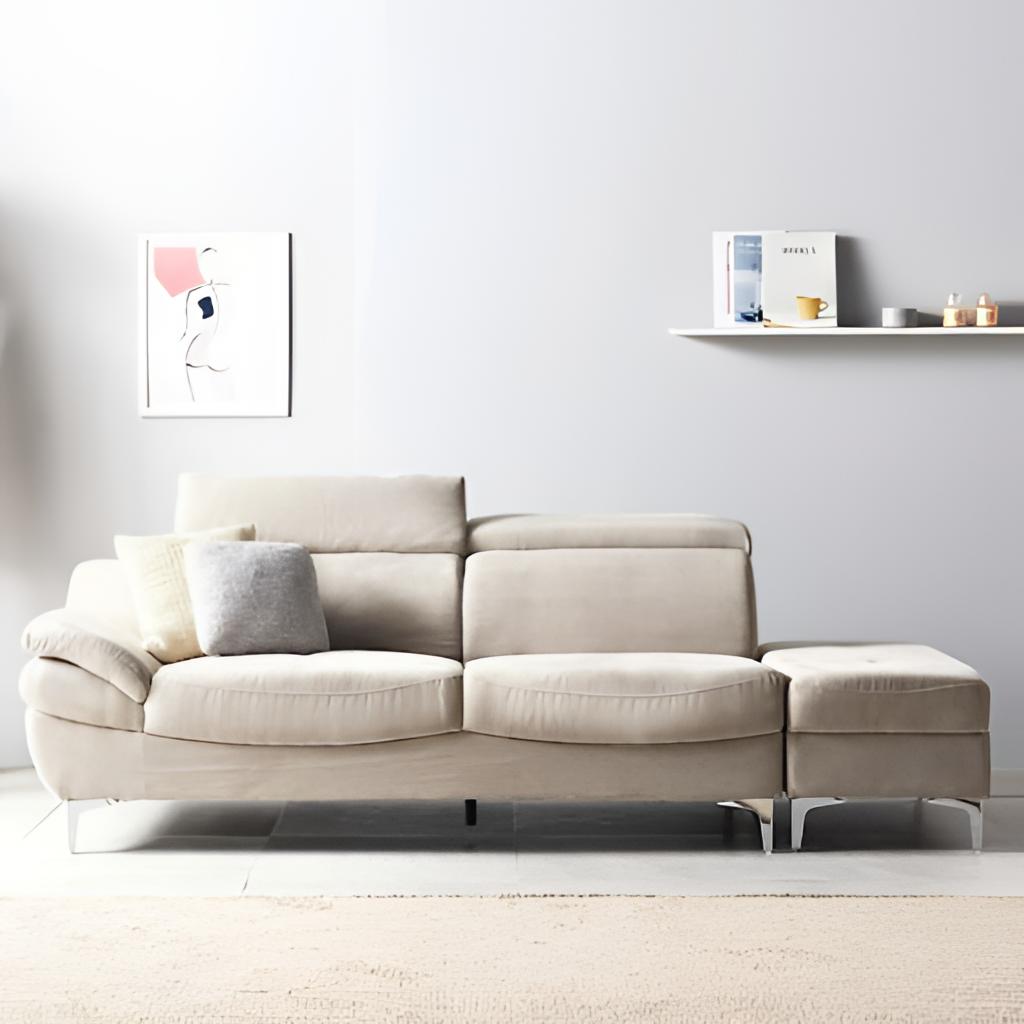
beige fabric sofa, living room, modern, paint wallpaper, with solid pattern, beige carpet flooring, with solid pattern